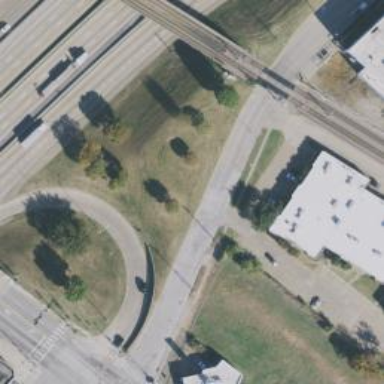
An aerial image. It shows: Secondary road with separate sidewalk.